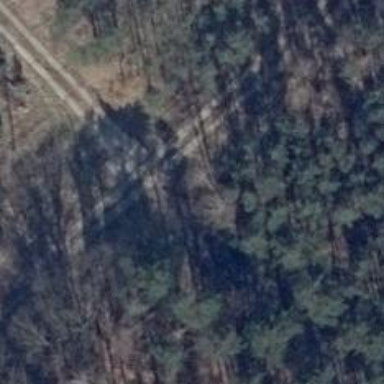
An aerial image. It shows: Track with grade 4 tracktype.